Question: I tried to install cakephp 3.0 running:
'''
composer create-project -s dev cakephp/app cakedev
'''
and also git cloning <URL> and then running composer update but I keep getting the same error:
'''
Installing cakephp/cakephp (3.0.x-dev 0a2ff83)
Cloning 0a2ff83156e5725b7e9339fb655e280ee70ce5aa
Executing command (CWD): git clone --no-checkout 'git://github.com/cakephp/cakephp.git' '/home/vagrant/www/cakedev/vendor/cakephp/cakephp' && cd '/home/vagrant/www/cakedev/vendor/cakephp/cakephp' && git remote add composer 'git://github.com/cakephp/cakephp.git' && git fetch composer
Failed: [Symfony\Component\Process\Exception\ProcessTimedOutException] The process "git clone --no-checkout 'git://github.com/cakephp/cakephp.git' '/home/vagrant/www/cakedev/vendor/cakephp/cakephp' && cd '/home/vagrant/www/cakedev/vendor/cakephp/cakephp' && git remote add composer 'git://github.com/cakephp/cakephp.git' && git fetch composer" exceeded the timeout of 300 seconds.
Failed to download cakephp/cakephp from source: The process "git clone --no-checkout 'git://github.com/cakephp/cakephp.git' '/home/vagrant/www/cakedev/vendor/cakephp/cakephp' && cd '/home/vagrant/www/cakedev/vendor/cakephp/cakephp' && git remote add composer 'git://github.com/cakephp/cakephp.git' && git fetch composer" exceeded the timeout of 300 seconds.
Now trying to download from dist
- Installing cakephp/cakephp (3.0.x-dev 0a2ff83)
Failed: [RuntimeException] Could not delete /home/vagrant/www/cakedev/vendor/cakephp/cakephp/.git/objects/pack/tmp_pack_9VVOjS:
Reading ./composer.json
Loading config file ./composer.json
[RuntimeException]
Could not delete /home/vagrant/www/cakedev/vendor/cakephp/cakephp/.git/objects/pack/tmp_pack_9VVOjS:
'''

I tried to run the commands using sudo and also get error.
Any ideas?
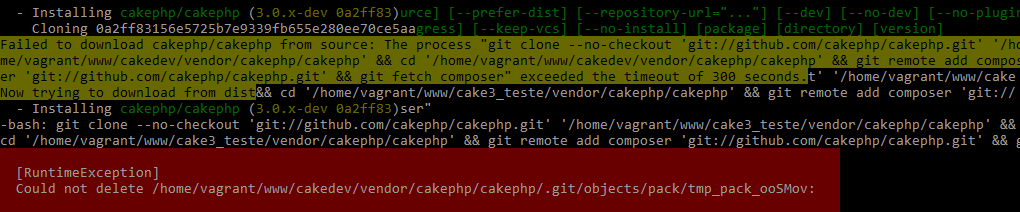
Answer: Remove composer cache in ~/.composer/cache/* and try to increase composer timeout with this methods
Try with --prefer-dist option if not works try to increase composer timeout (default il 300)
'''
export COMPOSER_PROCESS_TIMEOUT=600
php composer.phar install --prefer-dist
'''